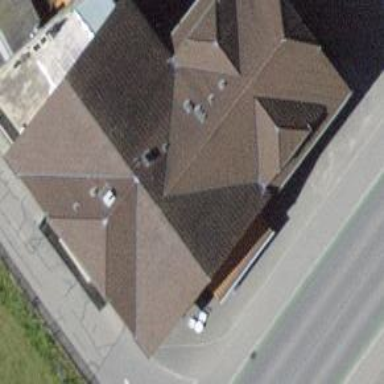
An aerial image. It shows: Residential building.